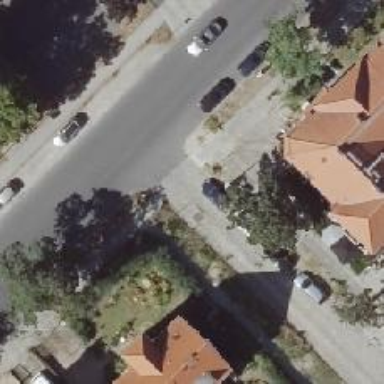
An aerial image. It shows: Residential road with separate sidewalk.